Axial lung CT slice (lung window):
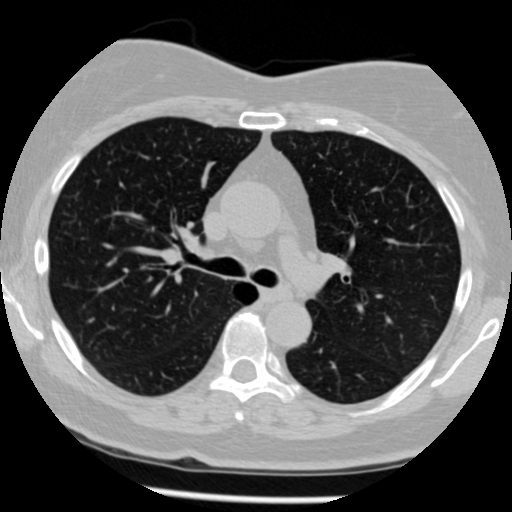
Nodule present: no